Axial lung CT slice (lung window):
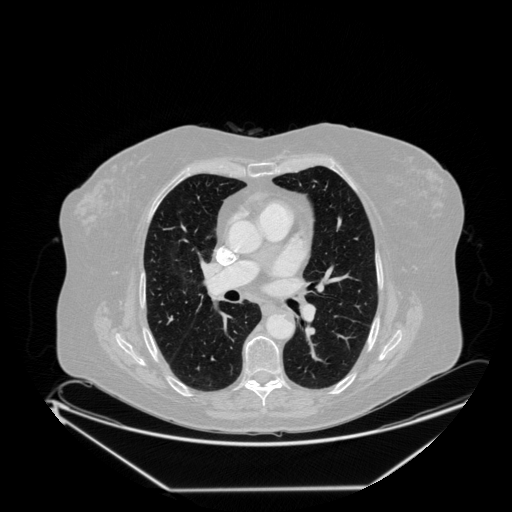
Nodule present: no